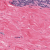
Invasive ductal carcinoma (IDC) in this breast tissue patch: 0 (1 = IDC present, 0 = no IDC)